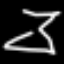
Label: hourglass